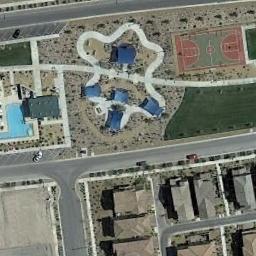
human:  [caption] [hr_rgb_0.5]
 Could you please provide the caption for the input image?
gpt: There are several small blue houses on the left of the basketball court .

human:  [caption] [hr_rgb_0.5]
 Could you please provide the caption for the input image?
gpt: There is a basketball court surrounded by many buildings and trees with a road pass by .

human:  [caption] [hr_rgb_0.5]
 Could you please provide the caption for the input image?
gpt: The sandy area with the basketball court is one road away from the residential area .

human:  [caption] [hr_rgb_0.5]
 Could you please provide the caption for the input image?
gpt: A basketball court next to some blue buildings while a pool and the residential area beside .

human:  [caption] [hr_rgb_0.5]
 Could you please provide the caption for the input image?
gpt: The blue buildings are beside the basketball court .